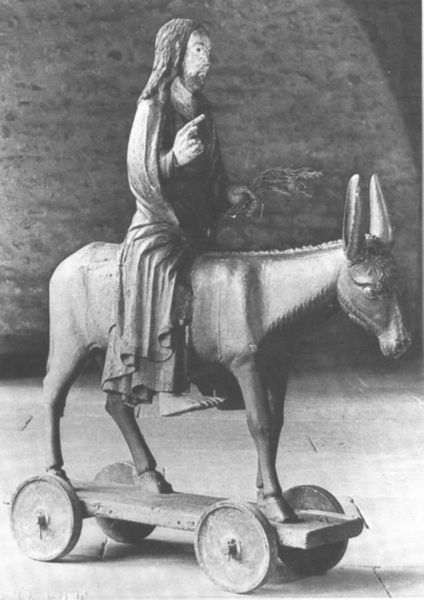
Titel: Christus auf dem Palmesel, Sundgau
Standort: Herstellungsort: (F Sundgau) (EU - F - Sundgau)
Institution: Colmar, Musée d’Unterlinden
Schlagwörter: hand, mann, blumen, finger, grau, holz, schwarz, blick, tier, tuch, bart, figur, gewand, esel, pferd, reiter, räder, skulptur, reiten, getreide, korn, rad, wagen, white, black, dress, face, robe, floor, palm, palme, palmwedel, plant, wedel, wooden, strauß, foto, fotografie, barfuss, zweig, brett, schwarz weiss, maultier, fahren, wood, sad, christus, jesus, jesus christus, ostern, man, naked, rollen, segen, head, feet, ähren, christ, miniatur, beard, bois, photo, statue, spielzeug, cart, ears, foot, reittier, religion, animal, horse, sculpture, figure, riding, pointing, peint, gewnd, palms, sacred, photograph, wheel, âne, wheels, chrisus, sunday, wheat, donkey, jesus christ, platform, carved, blakc and white, toy, figurine, statuette, weat, jouet, rameau, olive, donky, trip, roulettes, sculpté, roulette, pointed ears, palm sunday, dunky, dunkey, rameaux, jc